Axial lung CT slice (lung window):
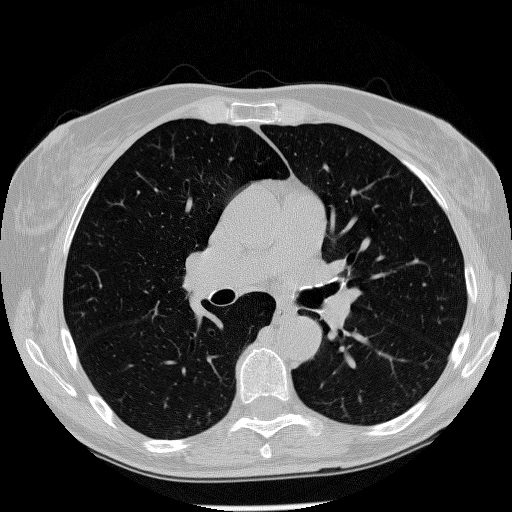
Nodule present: no